Field crop: tomato
Growth stage: 1
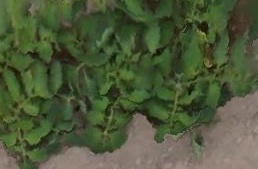
Species: tomato